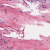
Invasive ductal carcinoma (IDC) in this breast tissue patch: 0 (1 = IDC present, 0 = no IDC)